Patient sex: M
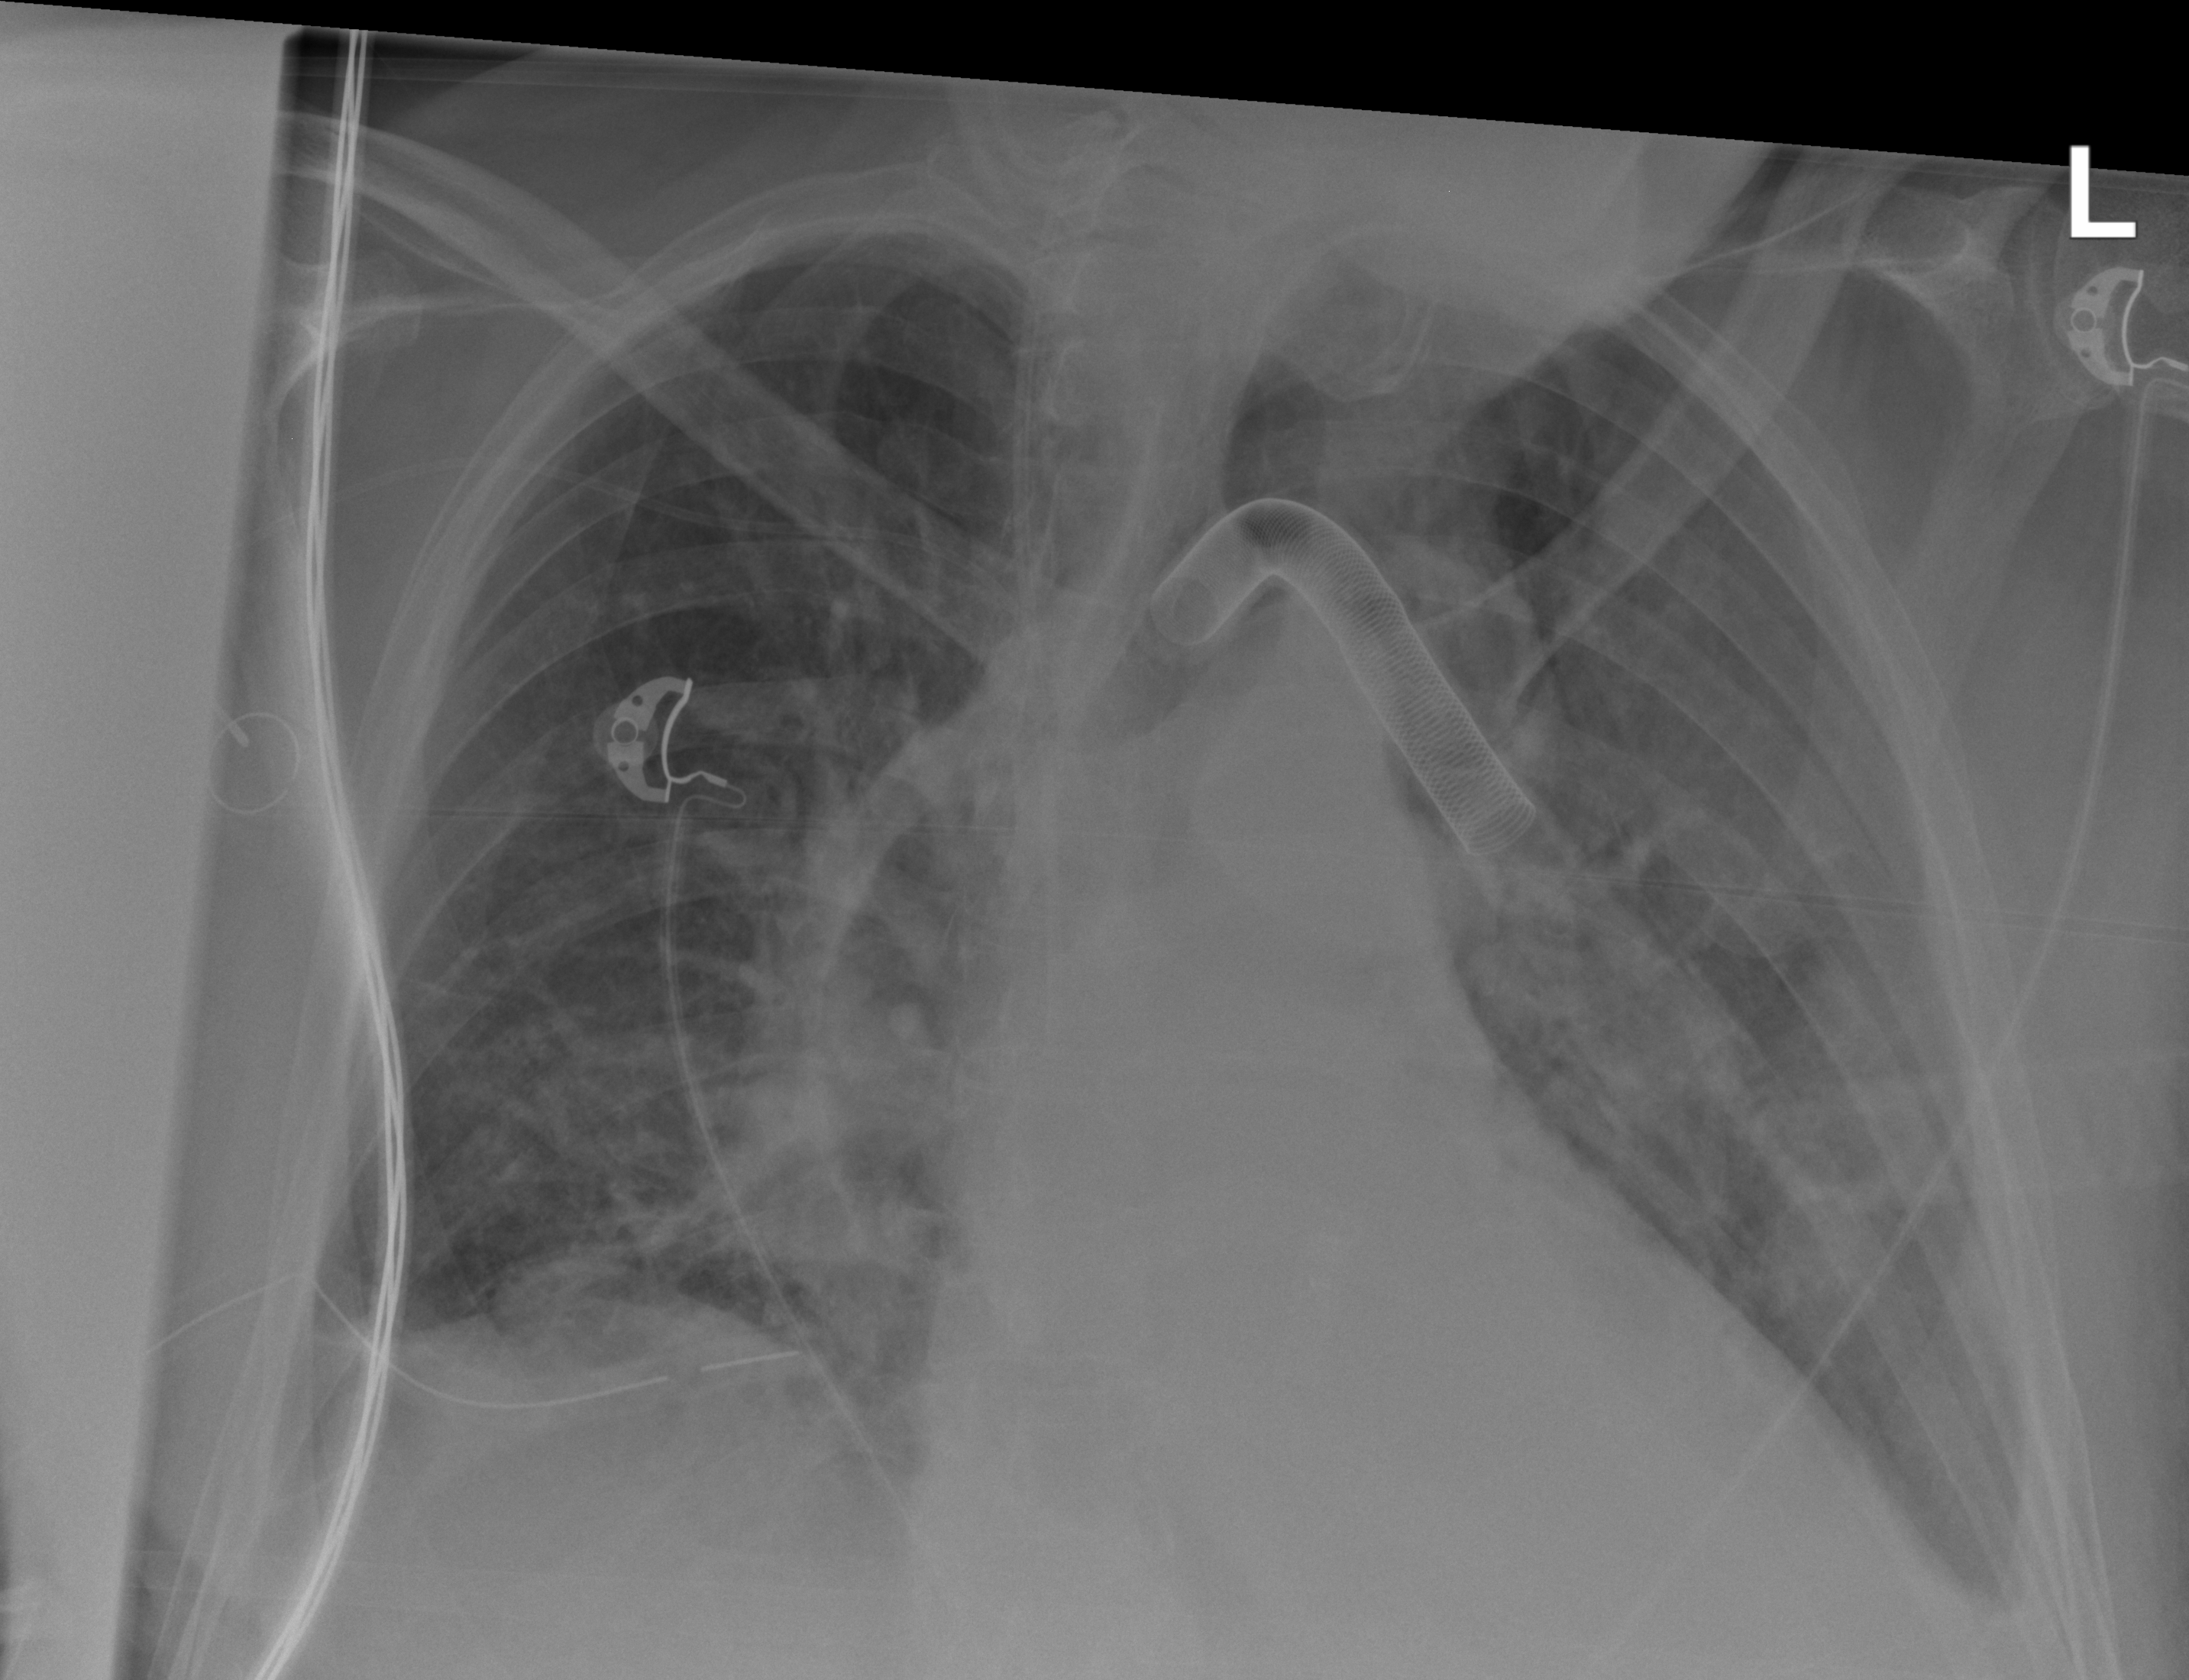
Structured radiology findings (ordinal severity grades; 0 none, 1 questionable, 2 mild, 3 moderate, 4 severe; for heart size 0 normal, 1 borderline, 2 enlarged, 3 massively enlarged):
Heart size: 1
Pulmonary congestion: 2
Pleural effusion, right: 2
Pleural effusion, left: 2
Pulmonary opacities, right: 3
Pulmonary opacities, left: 2
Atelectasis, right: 2
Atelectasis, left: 2